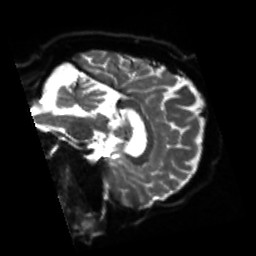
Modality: sbref
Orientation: sagittal
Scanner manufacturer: siemens
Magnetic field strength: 3 T
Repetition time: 4 s
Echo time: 0.0594 s